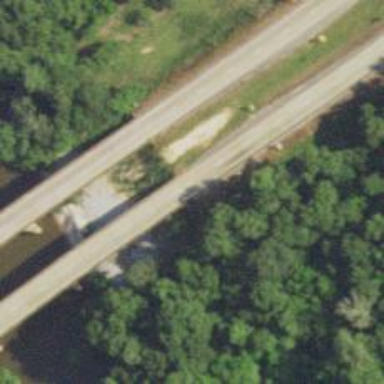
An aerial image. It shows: Viaduct bridge on motorway.